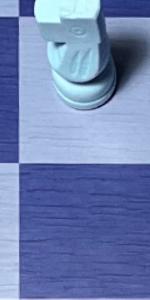
Label: Empty